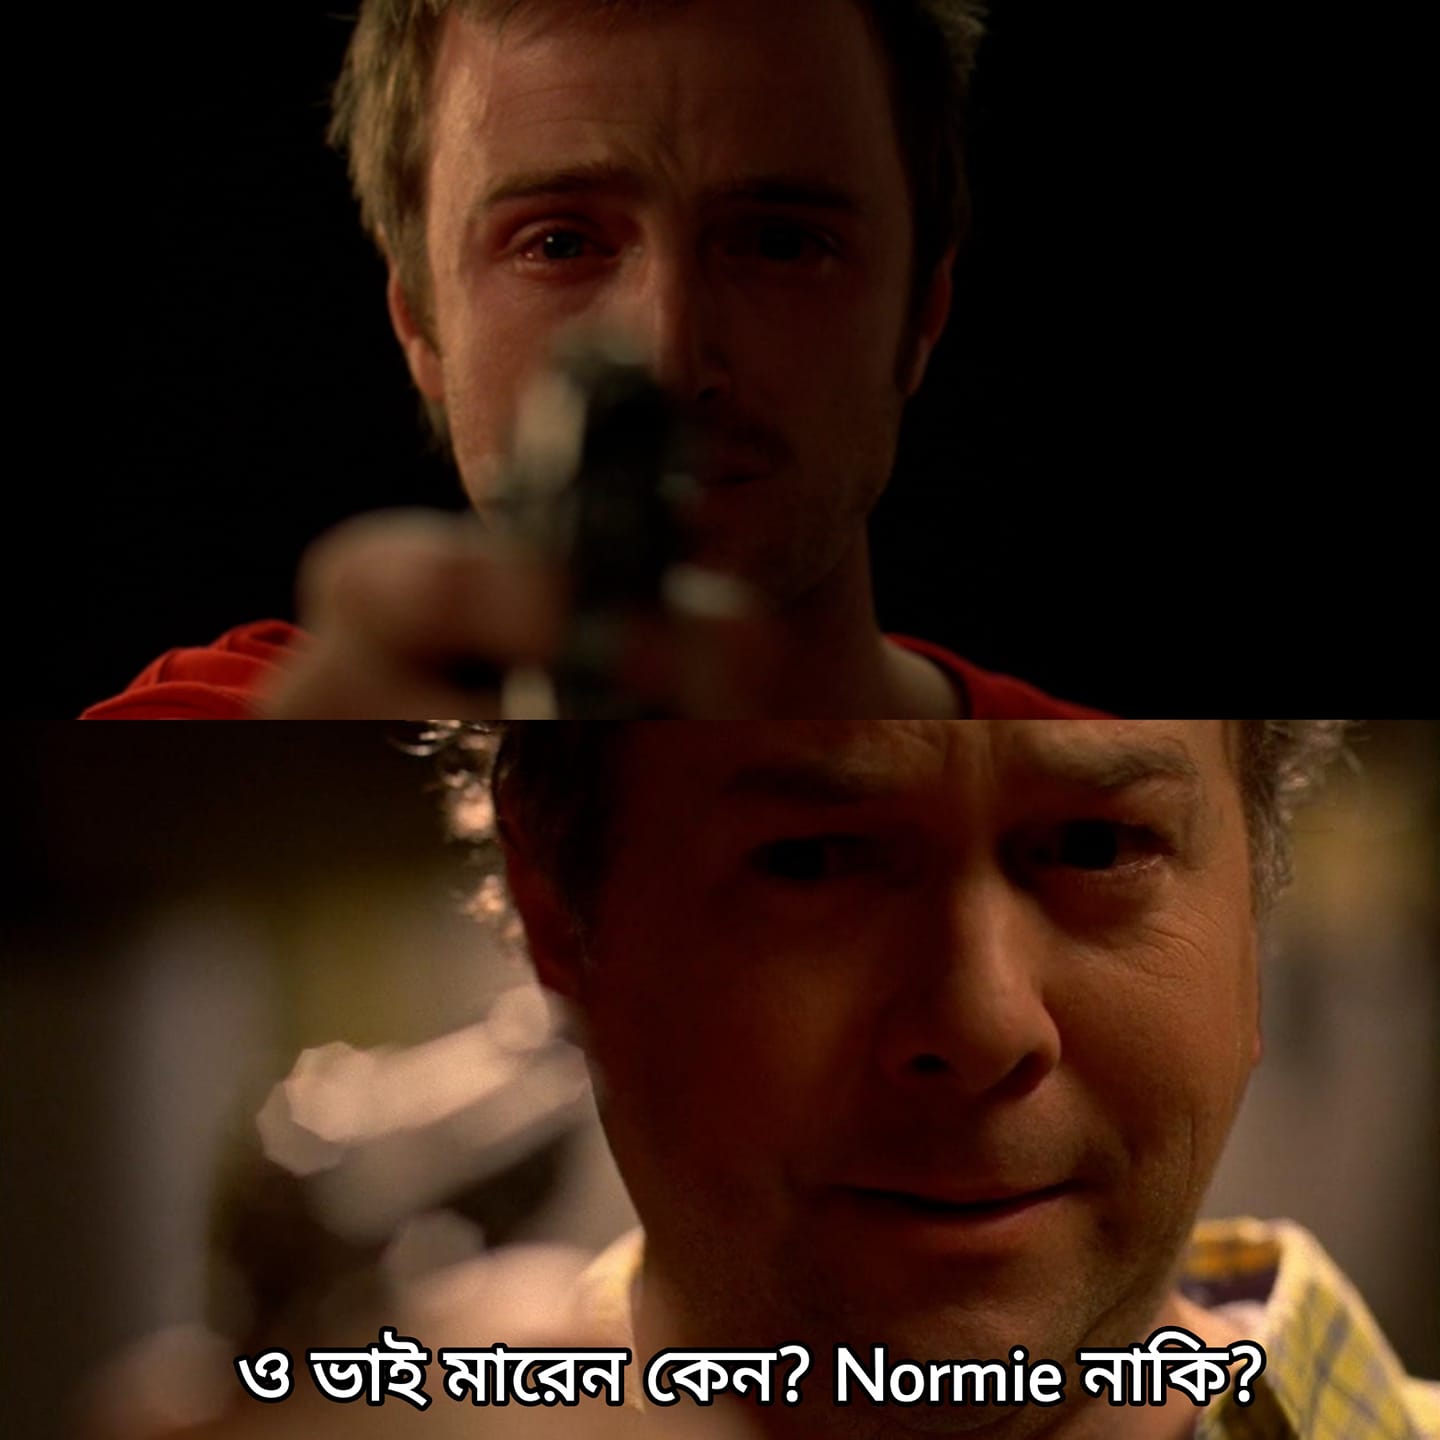
Caption: ও ভাই মারেন কেন ?  Normie  নাকি ?
Label: non-hate